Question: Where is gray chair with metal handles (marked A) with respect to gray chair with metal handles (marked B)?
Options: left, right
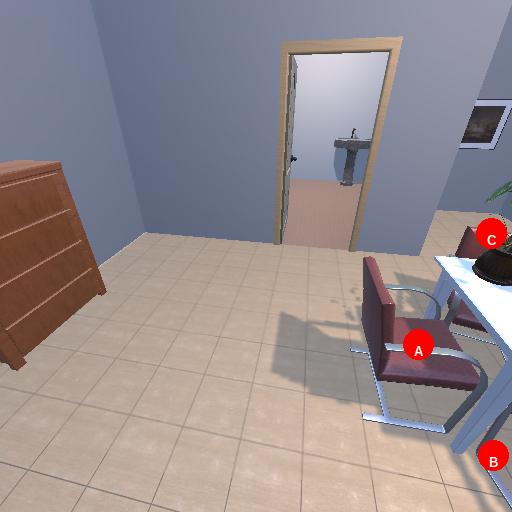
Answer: left